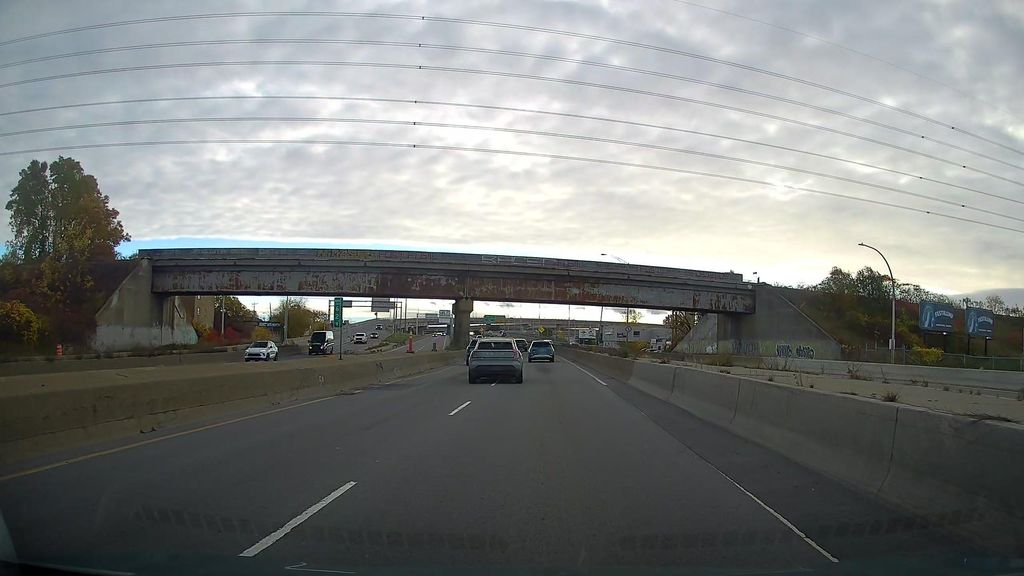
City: montreal